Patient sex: F
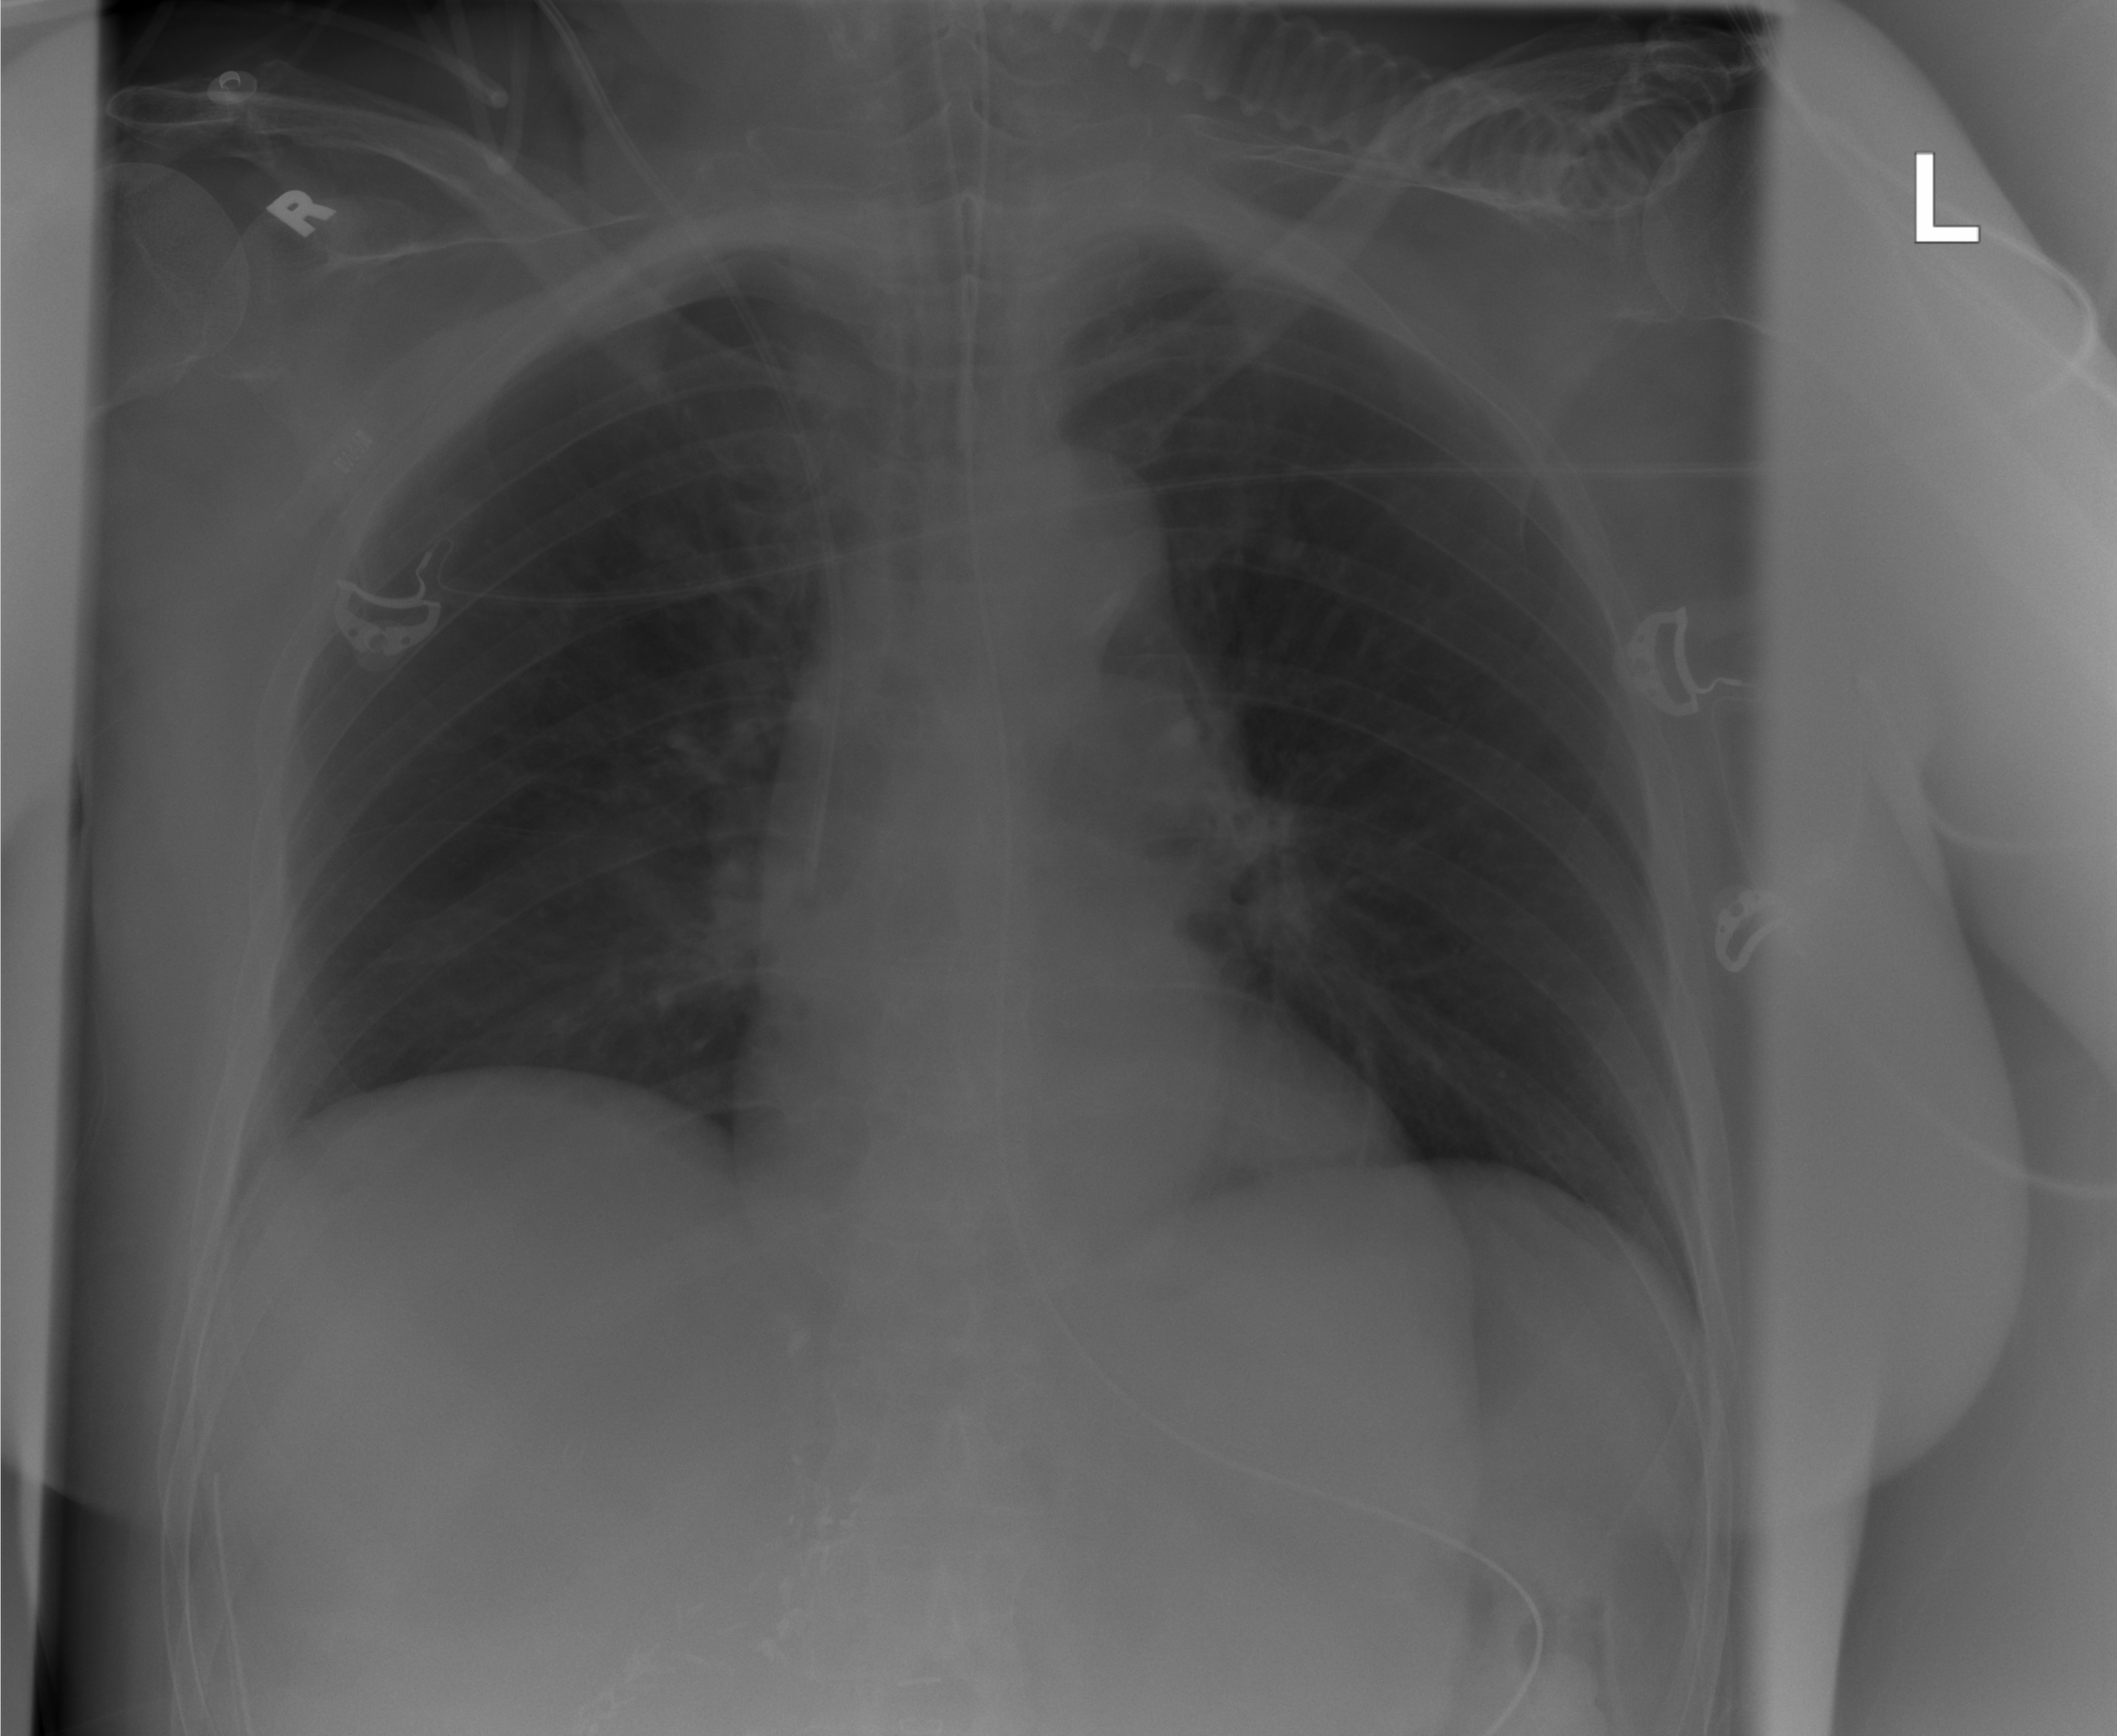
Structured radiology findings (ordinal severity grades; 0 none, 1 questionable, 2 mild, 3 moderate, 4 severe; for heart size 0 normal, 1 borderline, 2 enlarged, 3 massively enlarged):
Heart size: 0
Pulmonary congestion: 0
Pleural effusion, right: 0
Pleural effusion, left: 0
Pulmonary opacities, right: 0
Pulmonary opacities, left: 0
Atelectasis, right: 1
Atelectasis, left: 0